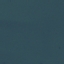
Label: SeaLake